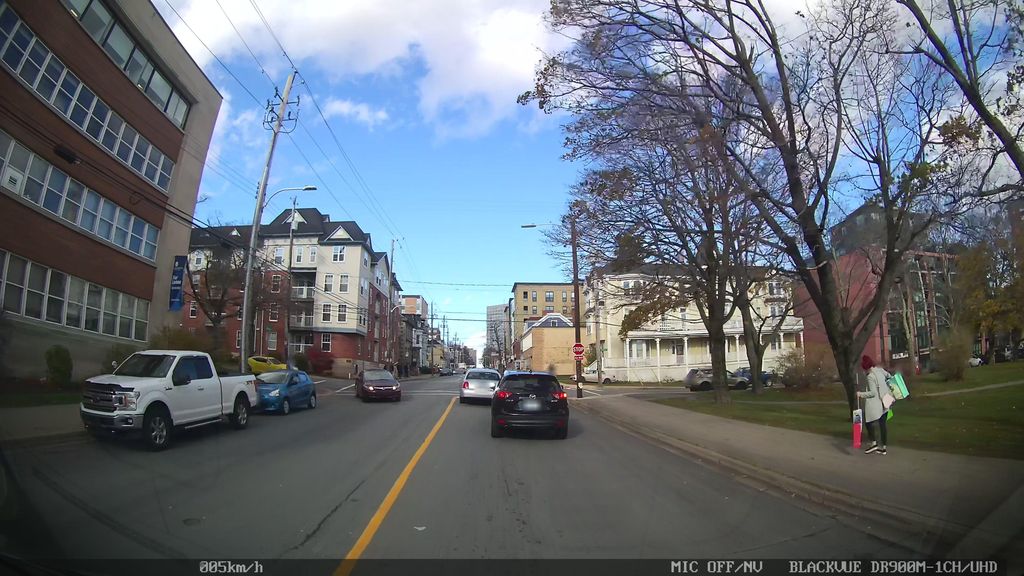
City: halifax